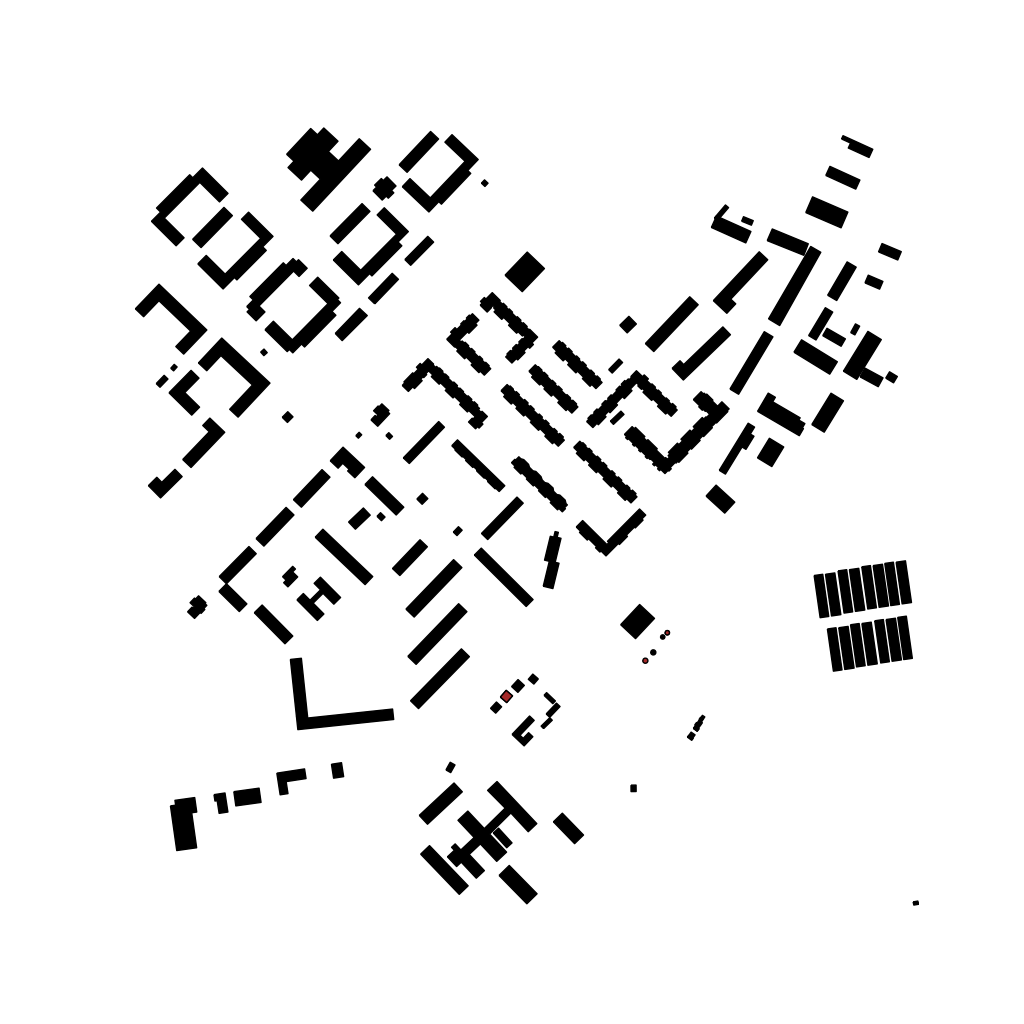
Tags: overhead vector_map, agriculture, business, industrial, recreation, residential, special, modern, soviet, high_rise, individual_rise, low_rise, medium_rise, density_1, Building, Facility, 1.0 km²